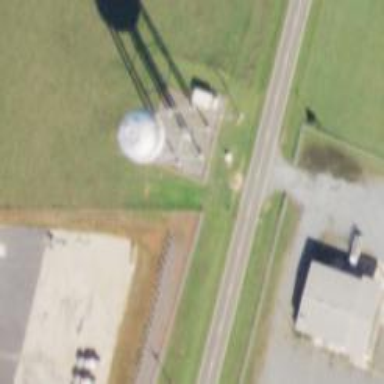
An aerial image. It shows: Water tower that is man-made.